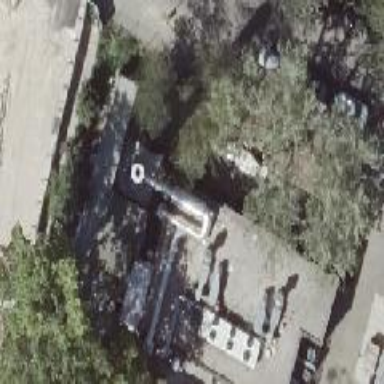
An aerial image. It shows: Service building.